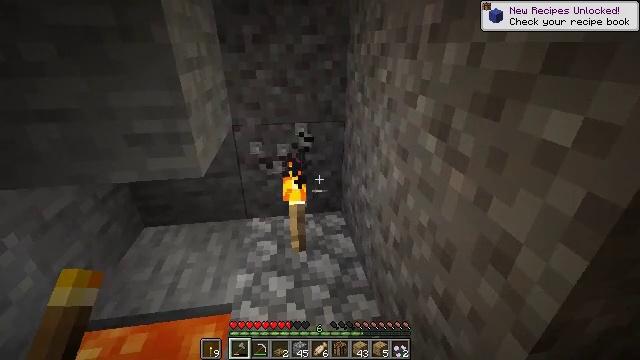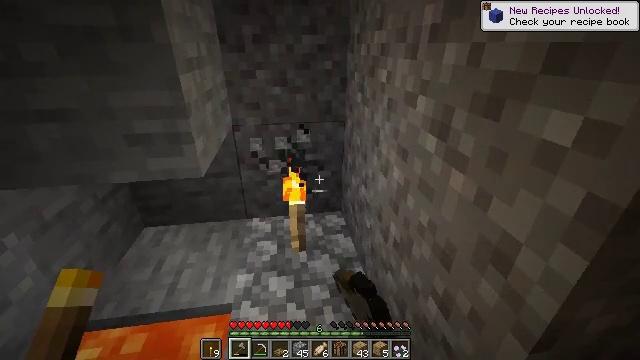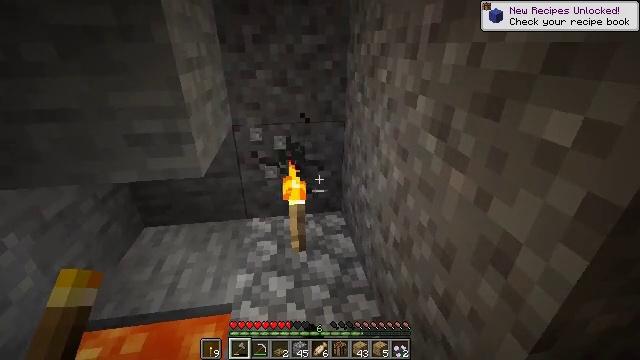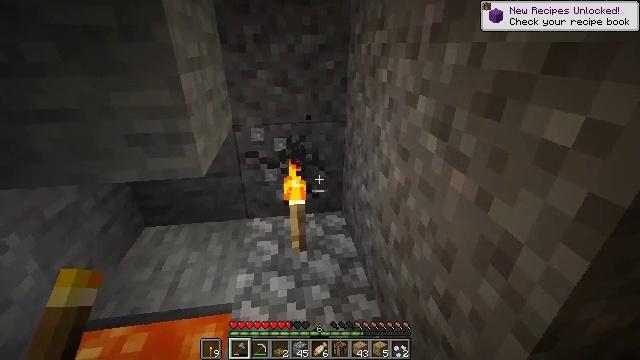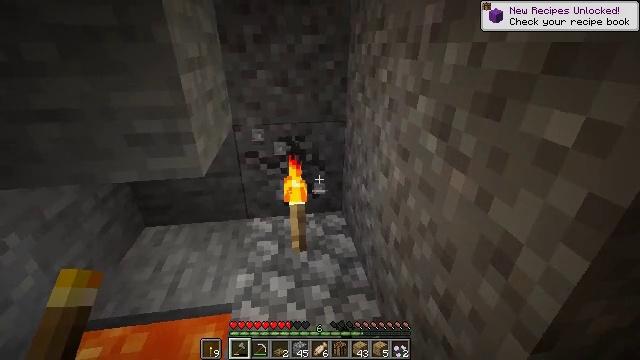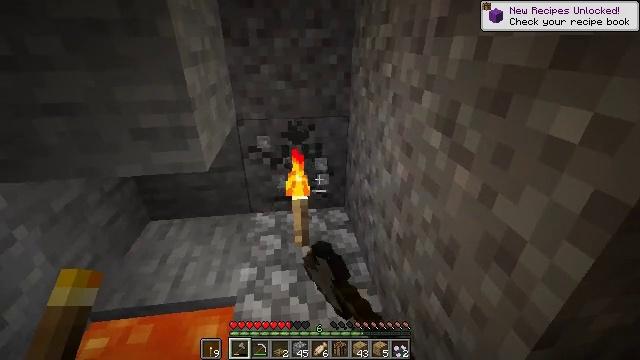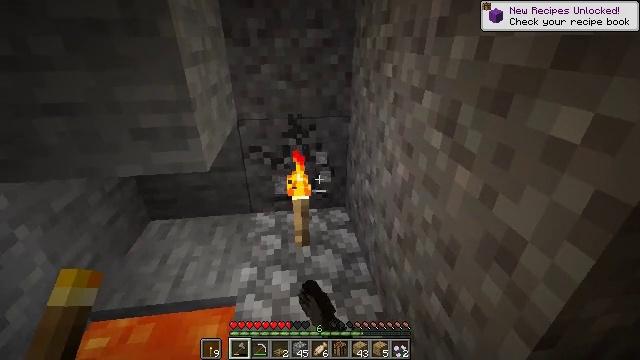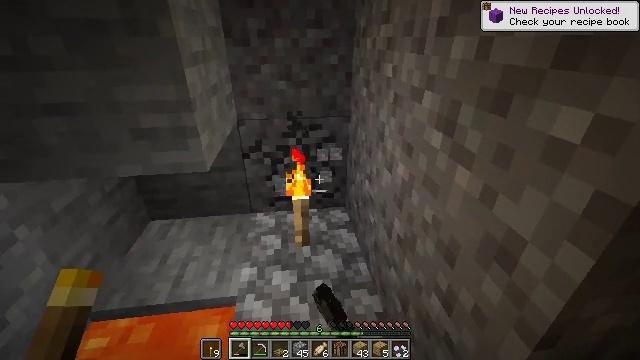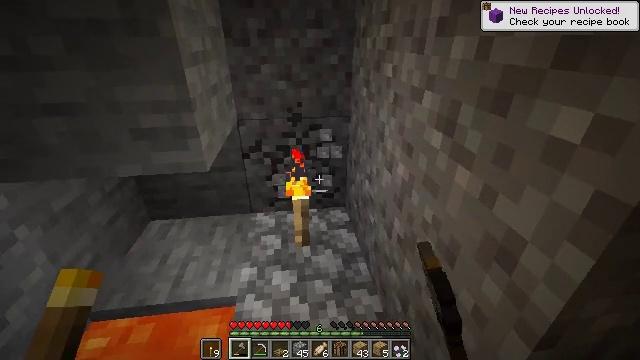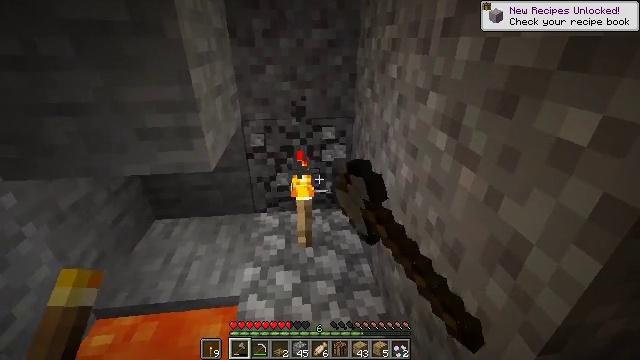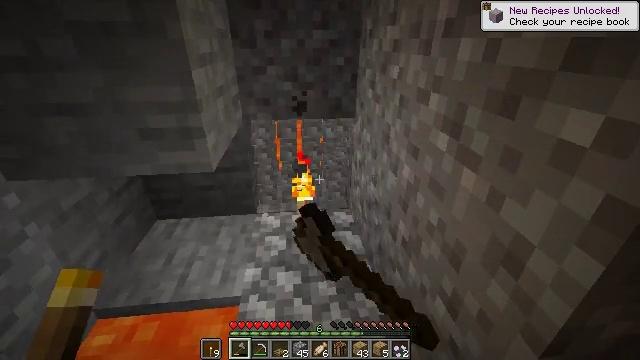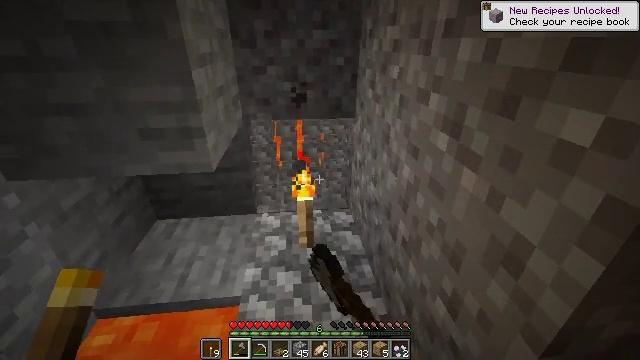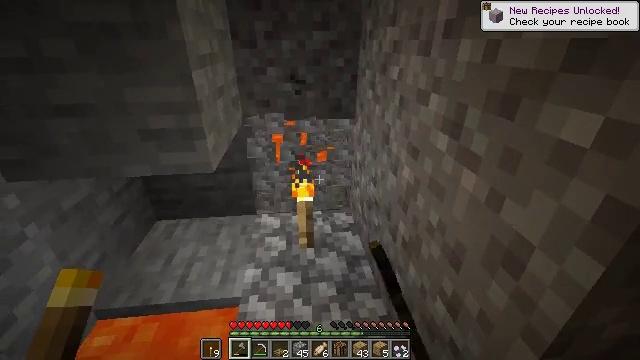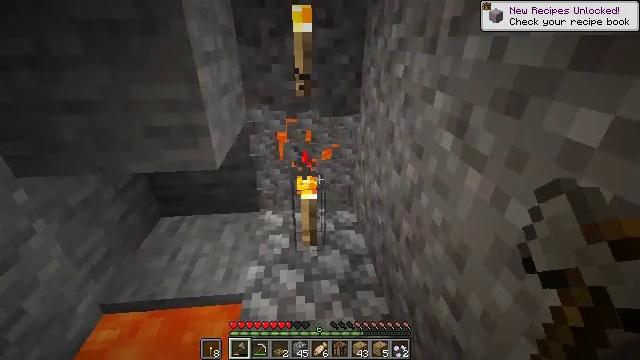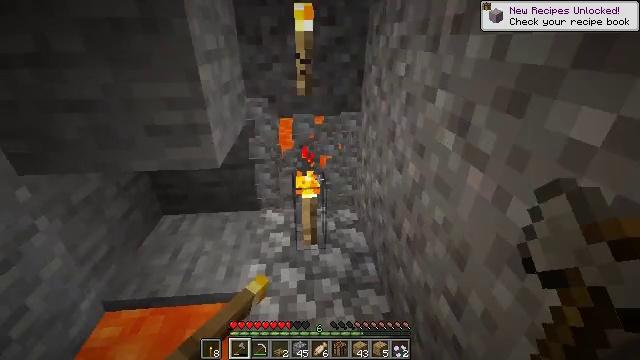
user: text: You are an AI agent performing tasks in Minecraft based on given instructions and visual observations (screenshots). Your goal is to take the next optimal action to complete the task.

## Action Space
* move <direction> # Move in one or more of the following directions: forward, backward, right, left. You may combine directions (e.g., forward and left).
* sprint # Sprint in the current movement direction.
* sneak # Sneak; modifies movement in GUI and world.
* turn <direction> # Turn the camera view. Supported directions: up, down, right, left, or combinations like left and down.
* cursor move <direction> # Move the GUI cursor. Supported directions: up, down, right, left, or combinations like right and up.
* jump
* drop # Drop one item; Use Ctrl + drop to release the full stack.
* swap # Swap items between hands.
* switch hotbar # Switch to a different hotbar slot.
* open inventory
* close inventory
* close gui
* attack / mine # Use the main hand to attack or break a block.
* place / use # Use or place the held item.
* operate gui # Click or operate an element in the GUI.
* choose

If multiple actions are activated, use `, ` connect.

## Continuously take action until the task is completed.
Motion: motion action
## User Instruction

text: Break the gravel block.
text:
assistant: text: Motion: attack / mine
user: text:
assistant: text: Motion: attack / mine
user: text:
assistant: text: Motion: attack / mine
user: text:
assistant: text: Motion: attack / mine
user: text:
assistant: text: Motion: turn down, attack / mine
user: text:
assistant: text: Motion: attack / mine
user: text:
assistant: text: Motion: attack / mine
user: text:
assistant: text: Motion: attack / mine
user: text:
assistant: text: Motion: attack / mine
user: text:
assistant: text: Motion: attack / mine
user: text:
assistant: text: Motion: attack / mine
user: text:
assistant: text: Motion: no_op
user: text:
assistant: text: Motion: use / place
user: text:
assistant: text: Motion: use / place
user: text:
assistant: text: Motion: use / place